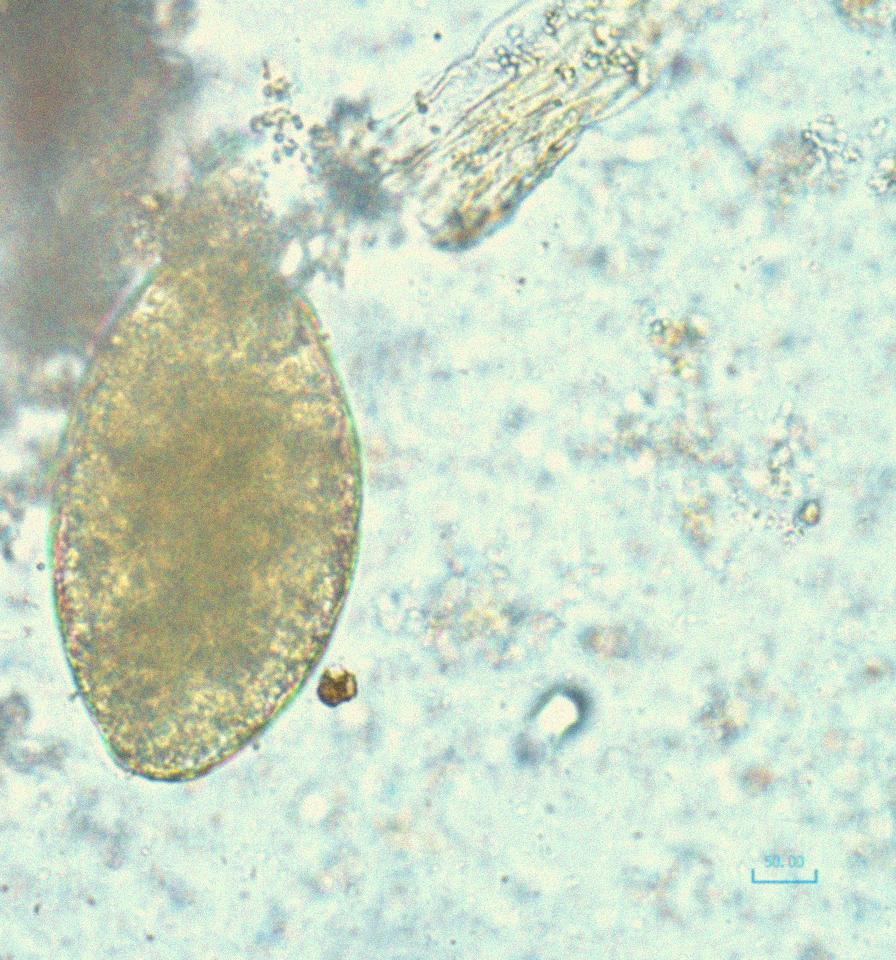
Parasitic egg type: Fasciolopsis buski